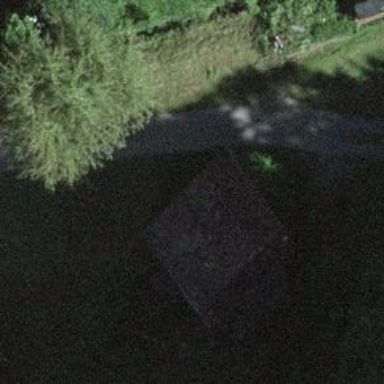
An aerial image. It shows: Rural barn.